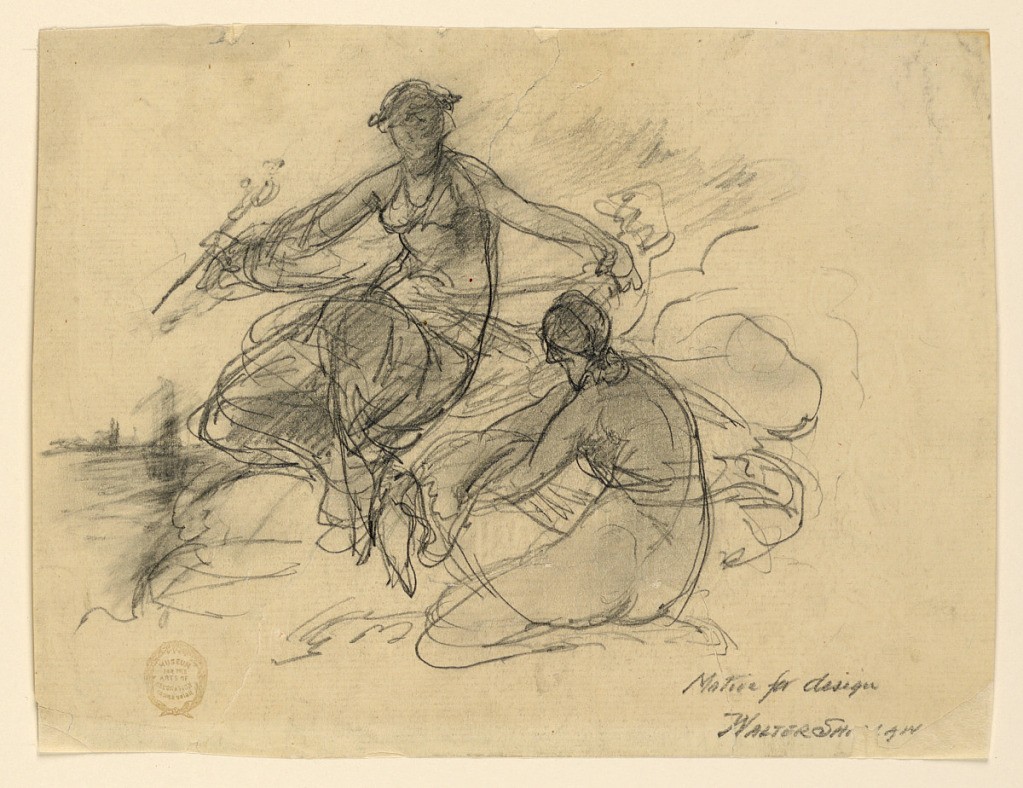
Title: Commerce and Another Allegorical Figure (Motif for Bank Note Design)
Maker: Walter Shirlaw, American, b. Scotland, 1838–1909
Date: ca. 1895
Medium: Graphite on paper
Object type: Drawing
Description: The figure of Commerce is shown from the front sitting upon clouds, holding a caduceus in her right hand. Another allegorical figure of a woman is shown in profile, kneeling at her feet.